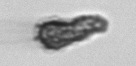
Label: Syracosphaera_pulchra